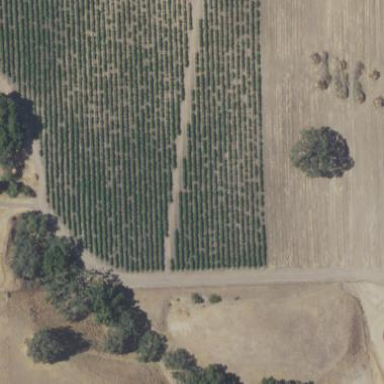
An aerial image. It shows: Vineyard growing grapes.